Question: What would be the best approach to implementing a design like the one below?
Couple of things:
- -
I'm leaning toward UICollectionView but I'm not exactly sure how to do the "level cell." One of the approach might be to split the level image into four and draw them on each cell? I'm not sure if that's the best solution, however.
More info:
-

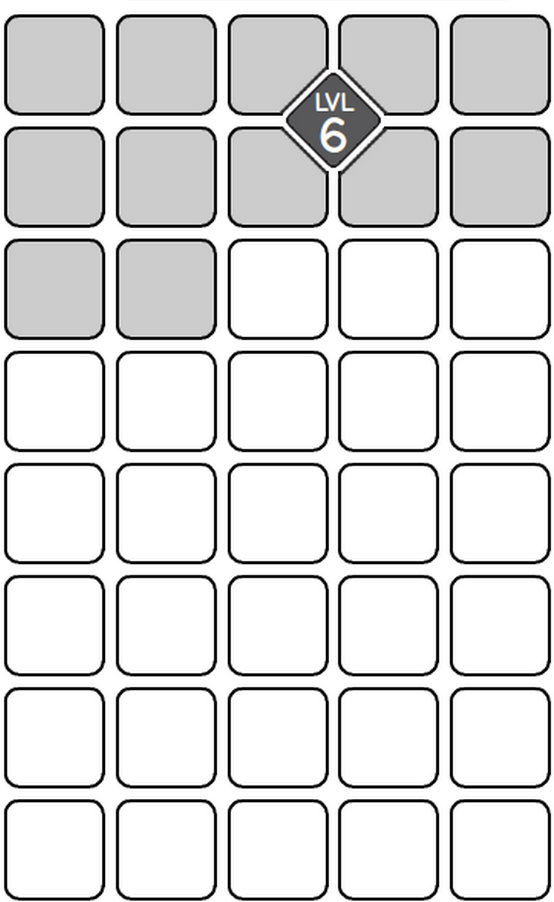
Answer: One approach would be to use a collection view with 2 different kinds of cells; one for the rounded rect shape, and one for the cell with a cut corner. In this approach, the "level cell", as you called it, wouldn't be a cell at all, but a separate view added to the collection view. This would allow you to use the default UICollectionViewFlowLayout.
I added 2 different cells to the collection view in the storyboard, and gave them the appropriate class and unique identifiers. The code in 'RDCutCornerCell' creates the rounded rect with the bottom right corner cut off, and has a method to rotate that shape as needed. Here's the code for that class,
'''
#import "RDCutCornerCell.h"
#define CUT 10
#define LINEWIDTH 2
@interface RDCutCornerCell ()
@property (strong,nonatomic) CAShapeLayer *shapeLayer;
@property (strong,nonatomic) UIBezierPath *outline;
@property (nonatomic) NSInteger currentPosition;
@end
@implementation RDCutCornerCell
-(void)rotateToPosition:(NSInteger) position {
if (! self.shapeLayer) {
self.shapeLayer = [CAShapeLayer layer];
self.backgroundColor = [UIColor clearColor];
CGRect bounds = CGRectInset(self.bounds, LINEWIDTH/2.0, LINEWIDTH/2.0);
self.outline = [UIBezierPath bezierPath];
[self.outline moveToPoint:CGPointMake(bounds.origin.x + CUT, bounds.origin.y)];
[self.outline addLineToPoint:CGPointMake(bounds.origin.x + bounds.size.width - CUT, bounds.origin.y)];
[self.outline addArcWithCenter:CGPointMake(bounds.origin.x + bounds.size.width - CUT, bounds.origin.y + CUT) radius:CUT startAngle:-M_PI/2.0 endAngle:0 clockwise:YES];
[self.outline addLineToPoint:CGPointMake(bounds.origin.x + bounds.size.width, bounds.origin.y + bounds.size.height/2.0)];
[self.outline addLineToPoint:CGPointMake(bounds.origin.x + bounds.size.width/2.0, bounds.origin.y + bounds.size.height)];
[self.outline addLineToPoint:CGPointMake(bounds.origin.x + CUT, bounds.origin.y + bounds.size.height)];
[self.outline addArcWithCenter:CGPointMake(bounds.origin.x + CUT, bounds.origin.y + bounds.size.height - CUT) radius:CUT startAngle:M_PI/2.0 endAngle:M_PI clockwise:YES];
[self.outline addLineToPoint:CGPointMake(bounds.origin.x, bounds.origin.y + CUT)];
[self.outline addArcWithCenter:CGPointMake(bounds.origin.x + CUT, bounds.origin.y + CUT) radius:CUT startAngle:M_PI endAngle:3*M_PI/2.0 clockwise:YES];
[self.shapeLayer setStrokeColor:[UIColor blackColor].CGColor];
self.shapeLayer.fillColor = [[UIColor colorWithRed:1 green:240/255.0 blue:175/255.0 alpha:1] CGColor];
[self.shapeLayer setLineWidth:LINEWIDTH];
[self.shapeLayer setPath:self.outline.CGPath];
[self.layer addSublayer:self.shapeLayer];
}
CGFloat angle = (M_PI/2) * (position - self.currentPosition);
CGRect boundingRect = CGPathGetPathBoundingBox(self.outline.CGPath);
CGPoint center = CGPointMake(CGRectGetMidX(boundingRect), CGRectGetMidY(boundingRect));
CGAffineTransform transform = CGAffineTransformIdentity;
[self.outline applyTransform:transform];
transform = CGAffineTransformTranslate(transform, center.x, center.y);
transform = CGAffineTransformRotate(transform, angle);
transform = CGAffineTransformTranslate(transform, -center.x, -center.y);
[self.outline applyTransform:transform];
[self.shapeLayer setPath:self.outline.CGPath];
self.currentPosition = position;
}
'''
I created a simple UIView subclass to create the "level cell",
'''
@implementation DiamondView
-(void)addLayer {
self.backgroundColor = [UIColor blackColor];
self.label = [UILabel new];
self.label.numberOfLines = 2;
self.label.frame = self.bounds;
self.label.text = @"LVL
6";
self.label.textAlignment = NSTextAlignmentCenter;
self.label.textColor = [UIColor whiteColor];
[self addSubview:self.label];
CAShapeLayer *shape = [CAShapeLayer layer];
UIBezierPath *path = [UIBezierPath bezierPathWithRoundedRect:CGRectInset(self.bounds, self.bounds.size.width*0.12 , self.bounds.size.width*0.12) cornerRadius:8];
CGRect boundingRect = CGPathGetPathBoundingBox(path.CGPath);
CGPoint center = CGPointMake(CGRectGetMidX(boundingRect), CGRectGetMidY(boundingRect));
CGAffineTransform transform = CGAffineTransformIdentity;
transform = CGAffineTransformTranslate(transform, center.x, center.y);
transform = CGAffineTransformRotate(transform, M_PI/4.0);
transform = CGAffineTransformTranslate(transform, -center.x, -center.y);
[path applyTransform:transform];
shape.path = path.CGPath;
self.layer.mask = shape;
}
'''
The collection view controller was set up to have 5 columns of cells like in your question, but that can be changed with the #defines at the top of the file. I have a single property, startIndexForCutCells, that determines where the left upper cell of the four cells with cut corners shows up in the collection view.
'''
#define CELLS_ACROSS 5 // number of cells per row
#define CELL_GAP 10 // interitem spacing for the cells
@interface RDCollectionViewController ()
@property (nonatomic) NSInteger startIndexForCutCells;
@property (nonatomic) CGFloat cellWidth;
@property (strong,nonatomic) DiamondView *diamond;
@property (strong,nonatomic) NSArray *cutCellIndexes;
@end
@implementation RDCollectionViewController {
CGFloat gap;
}
- (void)viewDidLoad {
[super viewDidLoad];
UICollectionViewFlowLayout *layout = (UICollectionViewFlowLayout *)self.collectionView.collectionViewLayout;
layout.minimumInteritemSpacing = CELL_GAP;
self.cellWidth = (self.collectionView.frame.size.width - (CELLS_ACROSS - 1) * CELL_GAP)/CELLS_ACROSS;
layout.itemSize = CGSizeMake(self.cellWidth, self.cellWidth);
_startIndexForCutCells = -100;
}
-(void)setStartIndexForCutCells:(NSInteger)startIndexForCutCells {
_startIndexForCutCells = startIndexForCutCells;
self.cutCellIndexes = @[@(_startIndexForCutCells), @(_startIndexForCutCells + 1), @(_startIndexForCutCells + CELLS_ACROSS + 1), @(_startIndexForCutCells + CELLS_ACROSS)];
if (! self.diamond) {
self.diamond = [[DiamondView alloc] initWithFrame:CGRectMake(0, 0, self.cellWidth, self.cellWidth)];
[self.collectionView addSubview:self.diamond];
[self.diamond addLayer];
}
self.diamond.center = [self setCenterForIndex:self.startIndexForCutCells];
[self.collectionView reloadData];
}
-(CGPoint)setCenterForIndex:(NSInteger) index {
NSInteger column = index % CELLS_ACROSS + 1;
NSInteger row = (index/CELLS_ACROSS) + 1;
CGPoint center = CGPointMake(column*(self.cellWidth + CELL_GAP) - CELL_GAP/2 , row*(self.cellWidth + CELL_GAP) - CELL_GAP/2);
return center;
}
- (NSInteger)collectionView:(UICollectionView *)collectionView numberOfItemsInSection:(NSInteger)section {
return 90;
}
- (UICollectionViewCell *)collectionView:(UICollectionView *)collectionView cellForItemAtIndexPath:(NSIndexPath *)indexPath {
if ([self.cutCellIndexes containsObject:@(indexPath.row)]) {
RDCutCornerCell *cell = [collectionView dequeueReusableCellWithReuseIdentifier:@"CutCell" forIndexPath:indexPath];
NSInteger position = [self.cutCellIndexes indexOfObject:@(indexPath.row)];
[cell rotateToPosition:position];
return cell;
}else{
RDRoundedSquareCell *cell = [collectionView dequeueReusableCellWithReuseIdentifier:@"Cell" forIndexPath:indexPath];
return cell;
}
}
-(void)collectionView:(UICollectionView *)collectionView didSelectItemAtIndexPath:(NSIndexPath *)indexPath {
if ((indexPath.row + 1) % CELLS_ACROSS != 0) { // don't allow pick on the last column
self.startIndexForCutCells = indexPath.row;
}
}
'''
This code produced this result after clicking on the third cell in the third row,